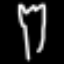
Label: fork